Question: I use "Inno download plugin" in my inno installer, The text labels in the idp download page get overlap on another (see image below), I guess it something to do with "Tab Order"?

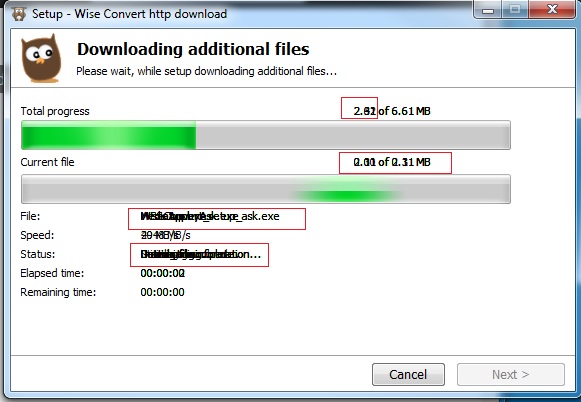
Answer: the problem solved, i re-installed the programs and it's fine now